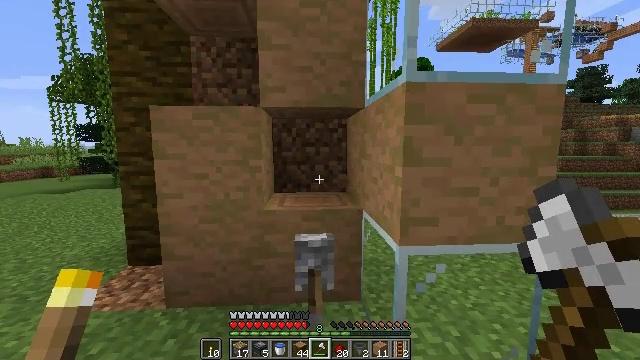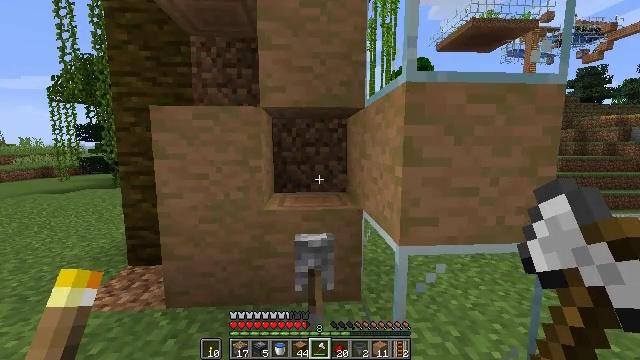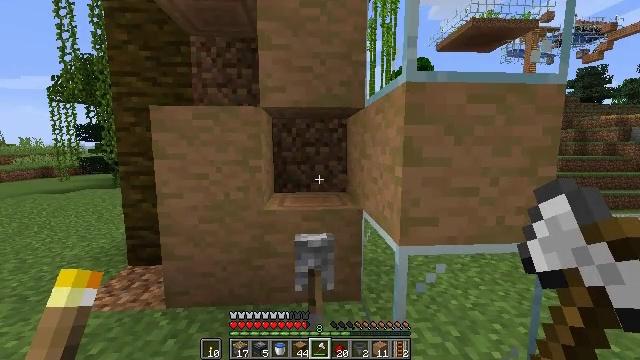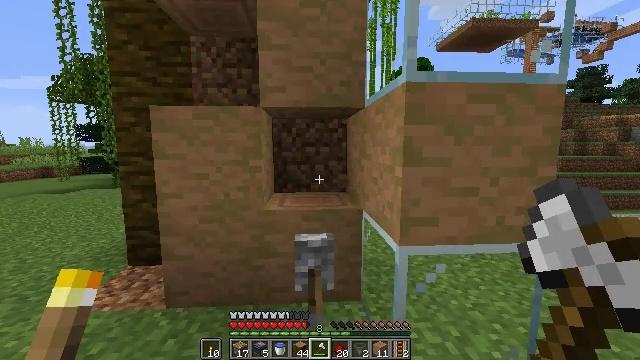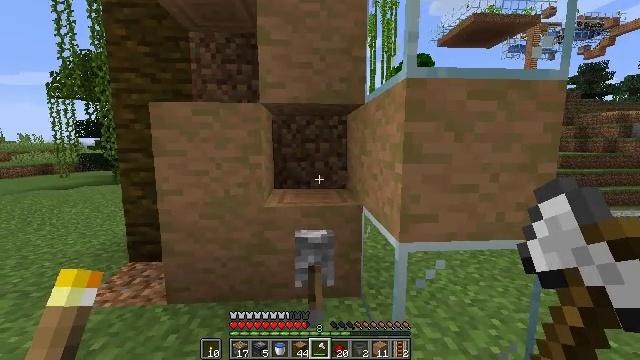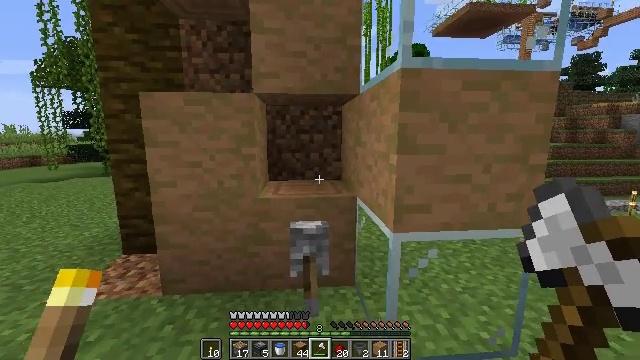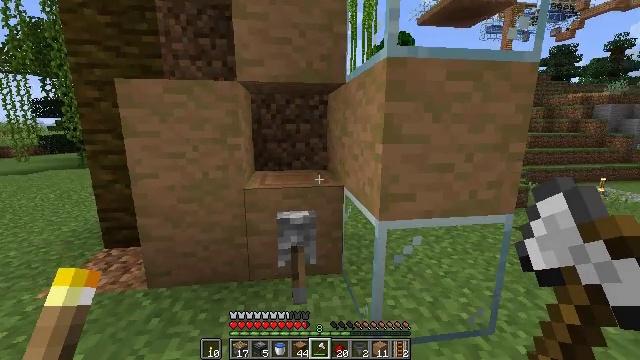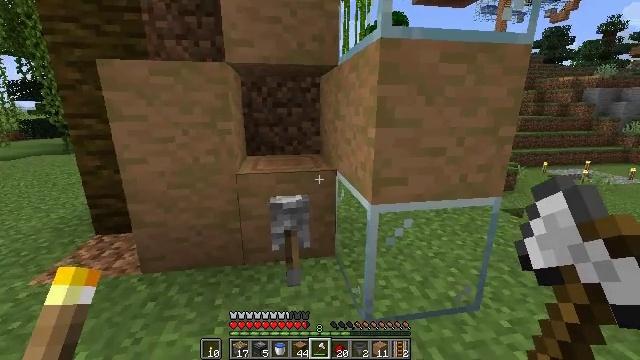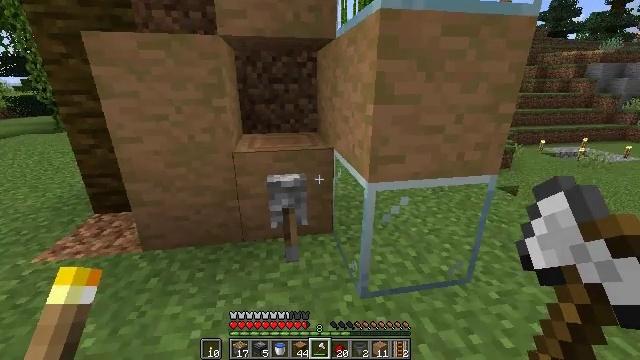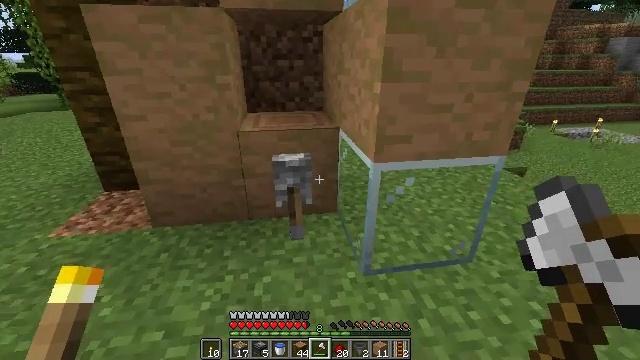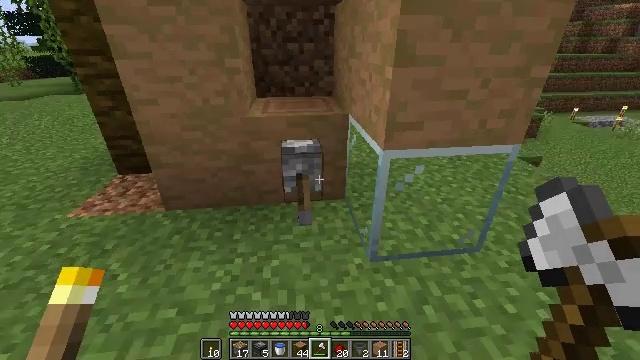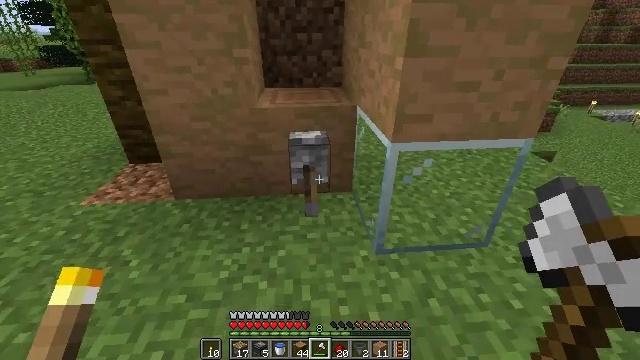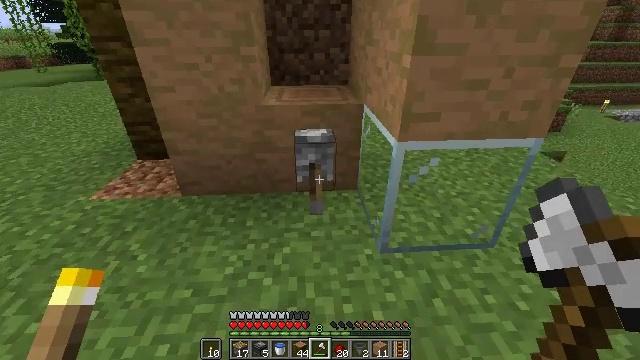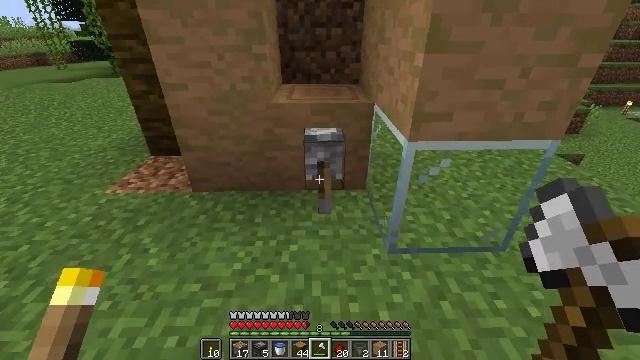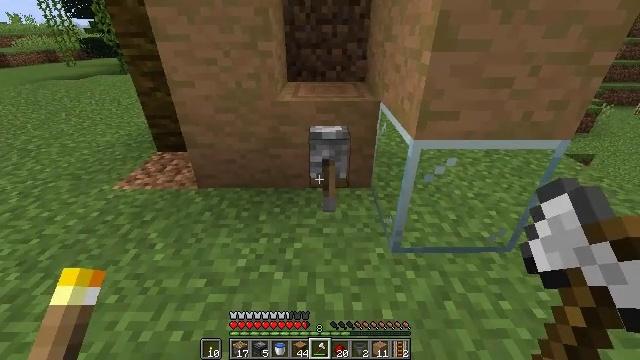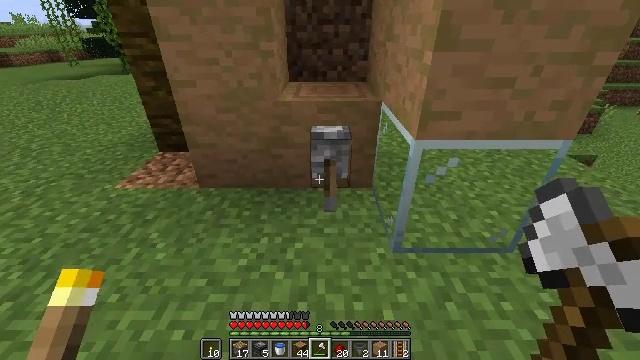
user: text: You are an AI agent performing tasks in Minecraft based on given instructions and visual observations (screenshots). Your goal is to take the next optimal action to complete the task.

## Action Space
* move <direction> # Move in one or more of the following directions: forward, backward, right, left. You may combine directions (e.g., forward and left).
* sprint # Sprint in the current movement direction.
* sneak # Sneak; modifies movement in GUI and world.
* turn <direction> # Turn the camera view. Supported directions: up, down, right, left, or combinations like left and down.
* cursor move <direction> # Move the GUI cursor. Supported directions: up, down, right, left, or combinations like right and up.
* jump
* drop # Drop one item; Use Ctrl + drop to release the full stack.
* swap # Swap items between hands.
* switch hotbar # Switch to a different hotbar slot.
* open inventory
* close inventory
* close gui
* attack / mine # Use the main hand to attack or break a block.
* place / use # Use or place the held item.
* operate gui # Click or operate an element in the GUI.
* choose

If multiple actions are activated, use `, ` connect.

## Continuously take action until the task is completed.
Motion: motion action
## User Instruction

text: Break the existing lever.
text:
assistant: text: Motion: no_op
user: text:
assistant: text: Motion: no_op
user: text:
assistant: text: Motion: no_op
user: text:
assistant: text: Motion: no_op
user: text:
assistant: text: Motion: turn right and down
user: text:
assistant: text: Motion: turn right and down
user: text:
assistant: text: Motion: turn right and down
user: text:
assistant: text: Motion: turn down
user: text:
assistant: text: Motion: turn left and down
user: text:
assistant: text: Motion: turn left and down
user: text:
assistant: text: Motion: turn left and down
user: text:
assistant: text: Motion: turn left
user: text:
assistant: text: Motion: turn left
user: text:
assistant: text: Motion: turn left
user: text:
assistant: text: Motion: no_op
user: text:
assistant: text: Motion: no_op
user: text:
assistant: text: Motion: attack / mine
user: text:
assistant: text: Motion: attack / mine
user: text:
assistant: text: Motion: attack / mine
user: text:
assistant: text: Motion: attack / mine
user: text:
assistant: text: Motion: attack / mine
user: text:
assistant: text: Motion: attack / mine
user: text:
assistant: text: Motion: attack / mine
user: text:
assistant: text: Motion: attack / mine
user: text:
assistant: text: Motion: attack / mine
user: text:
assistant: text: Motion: attack / mine
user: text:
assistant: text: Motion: attack / mine
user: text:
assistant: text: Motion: attack / mine
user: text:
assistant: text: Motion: attack / mine
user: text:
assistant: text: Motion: attack / mine